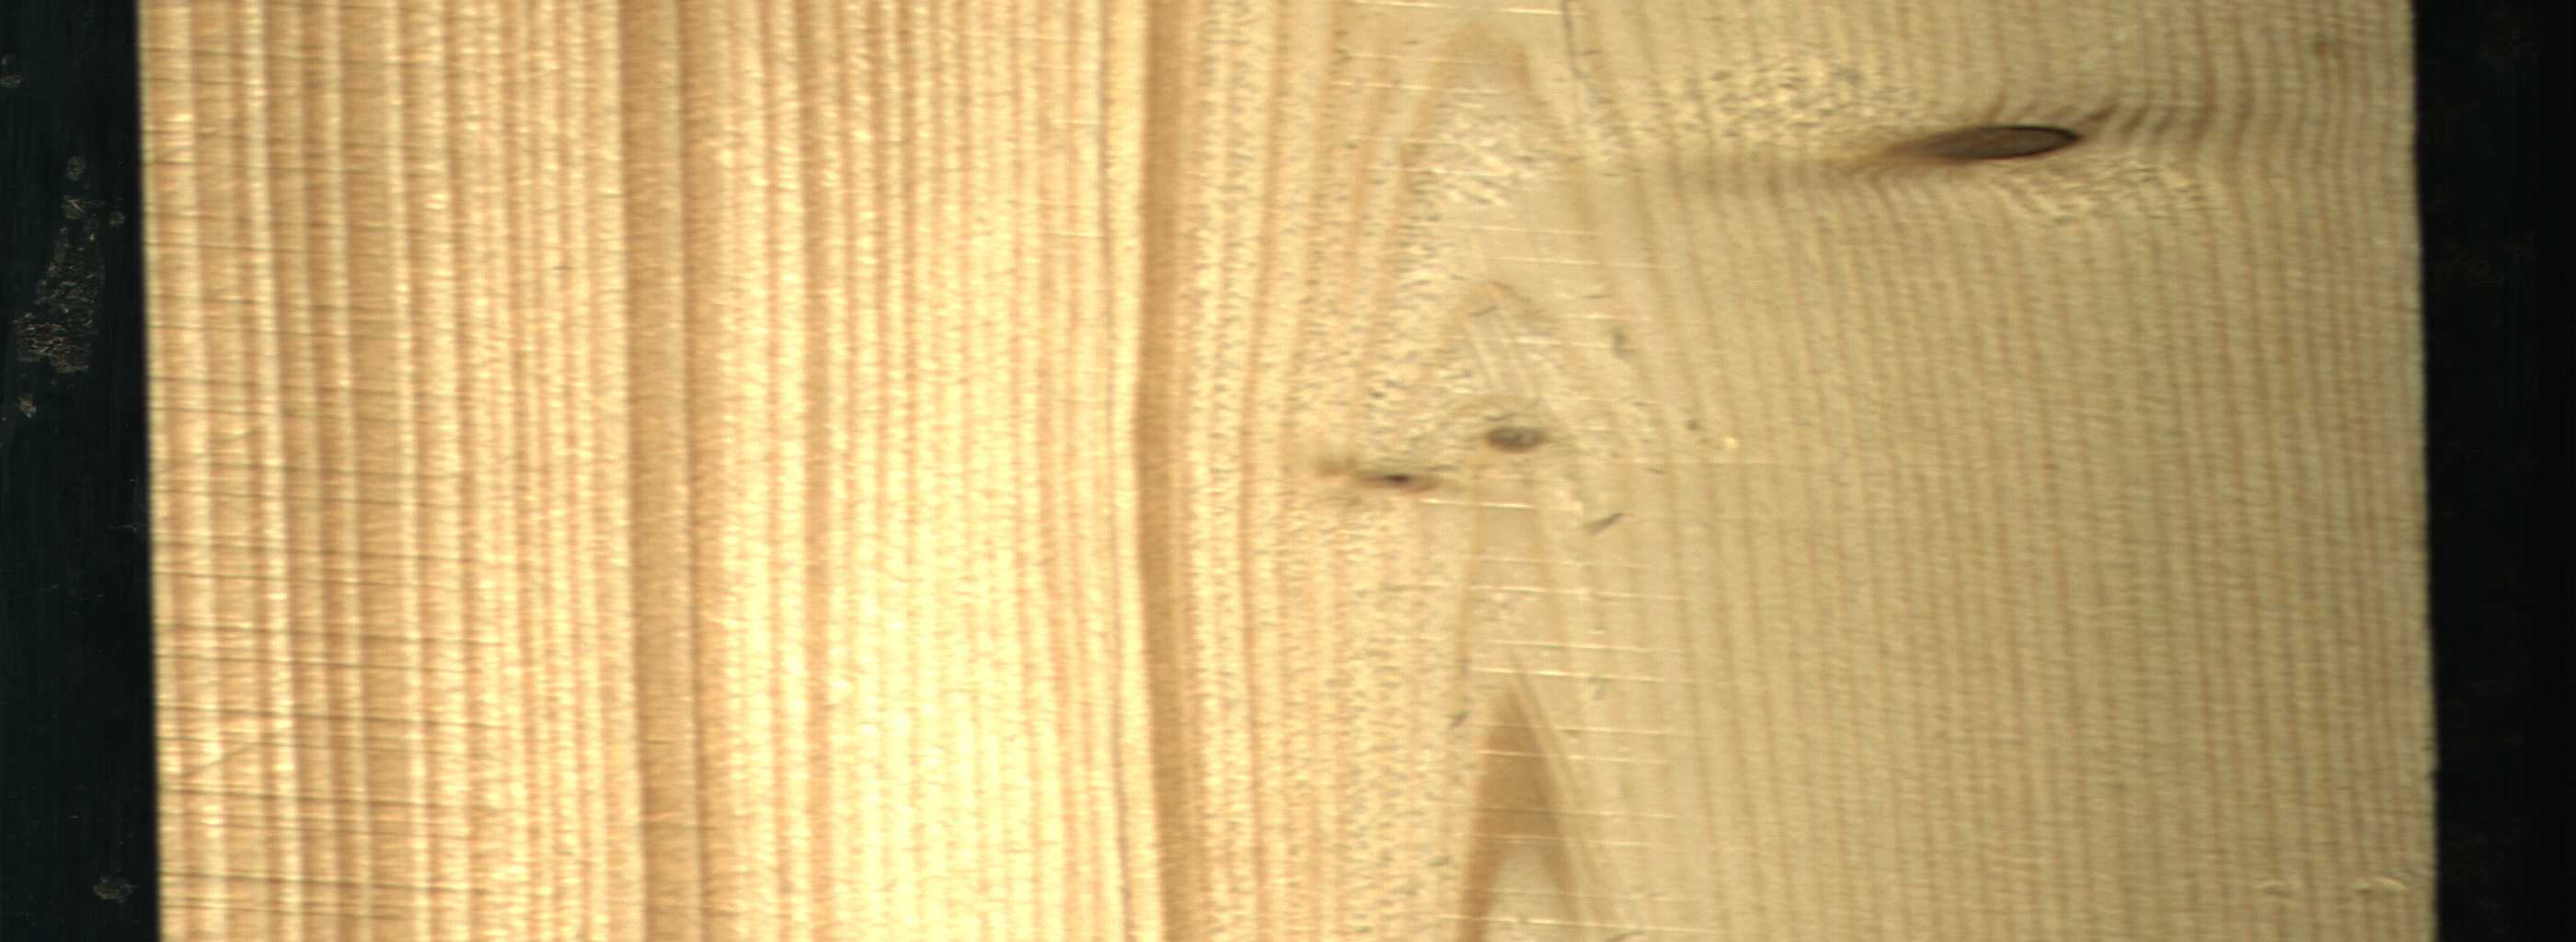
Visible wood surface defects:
Quartzity
Dead_Knot
Live_Knot
Live_Knot